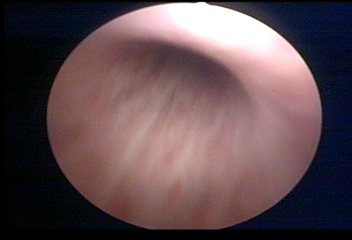
Modality: WLC
Class: Normal mucosa
Bladder cancer association: No